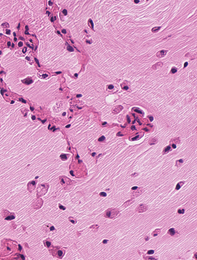
Tumor epithelial tissue: no
Tumor-associated stroma tissue: no
Normal tissue: yes